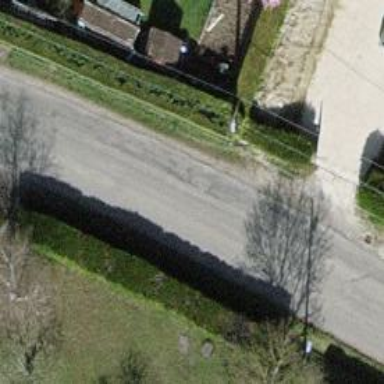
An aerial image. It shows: Minor power line with 3 cables.